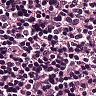
Metastatic tissue present: no